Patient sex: F
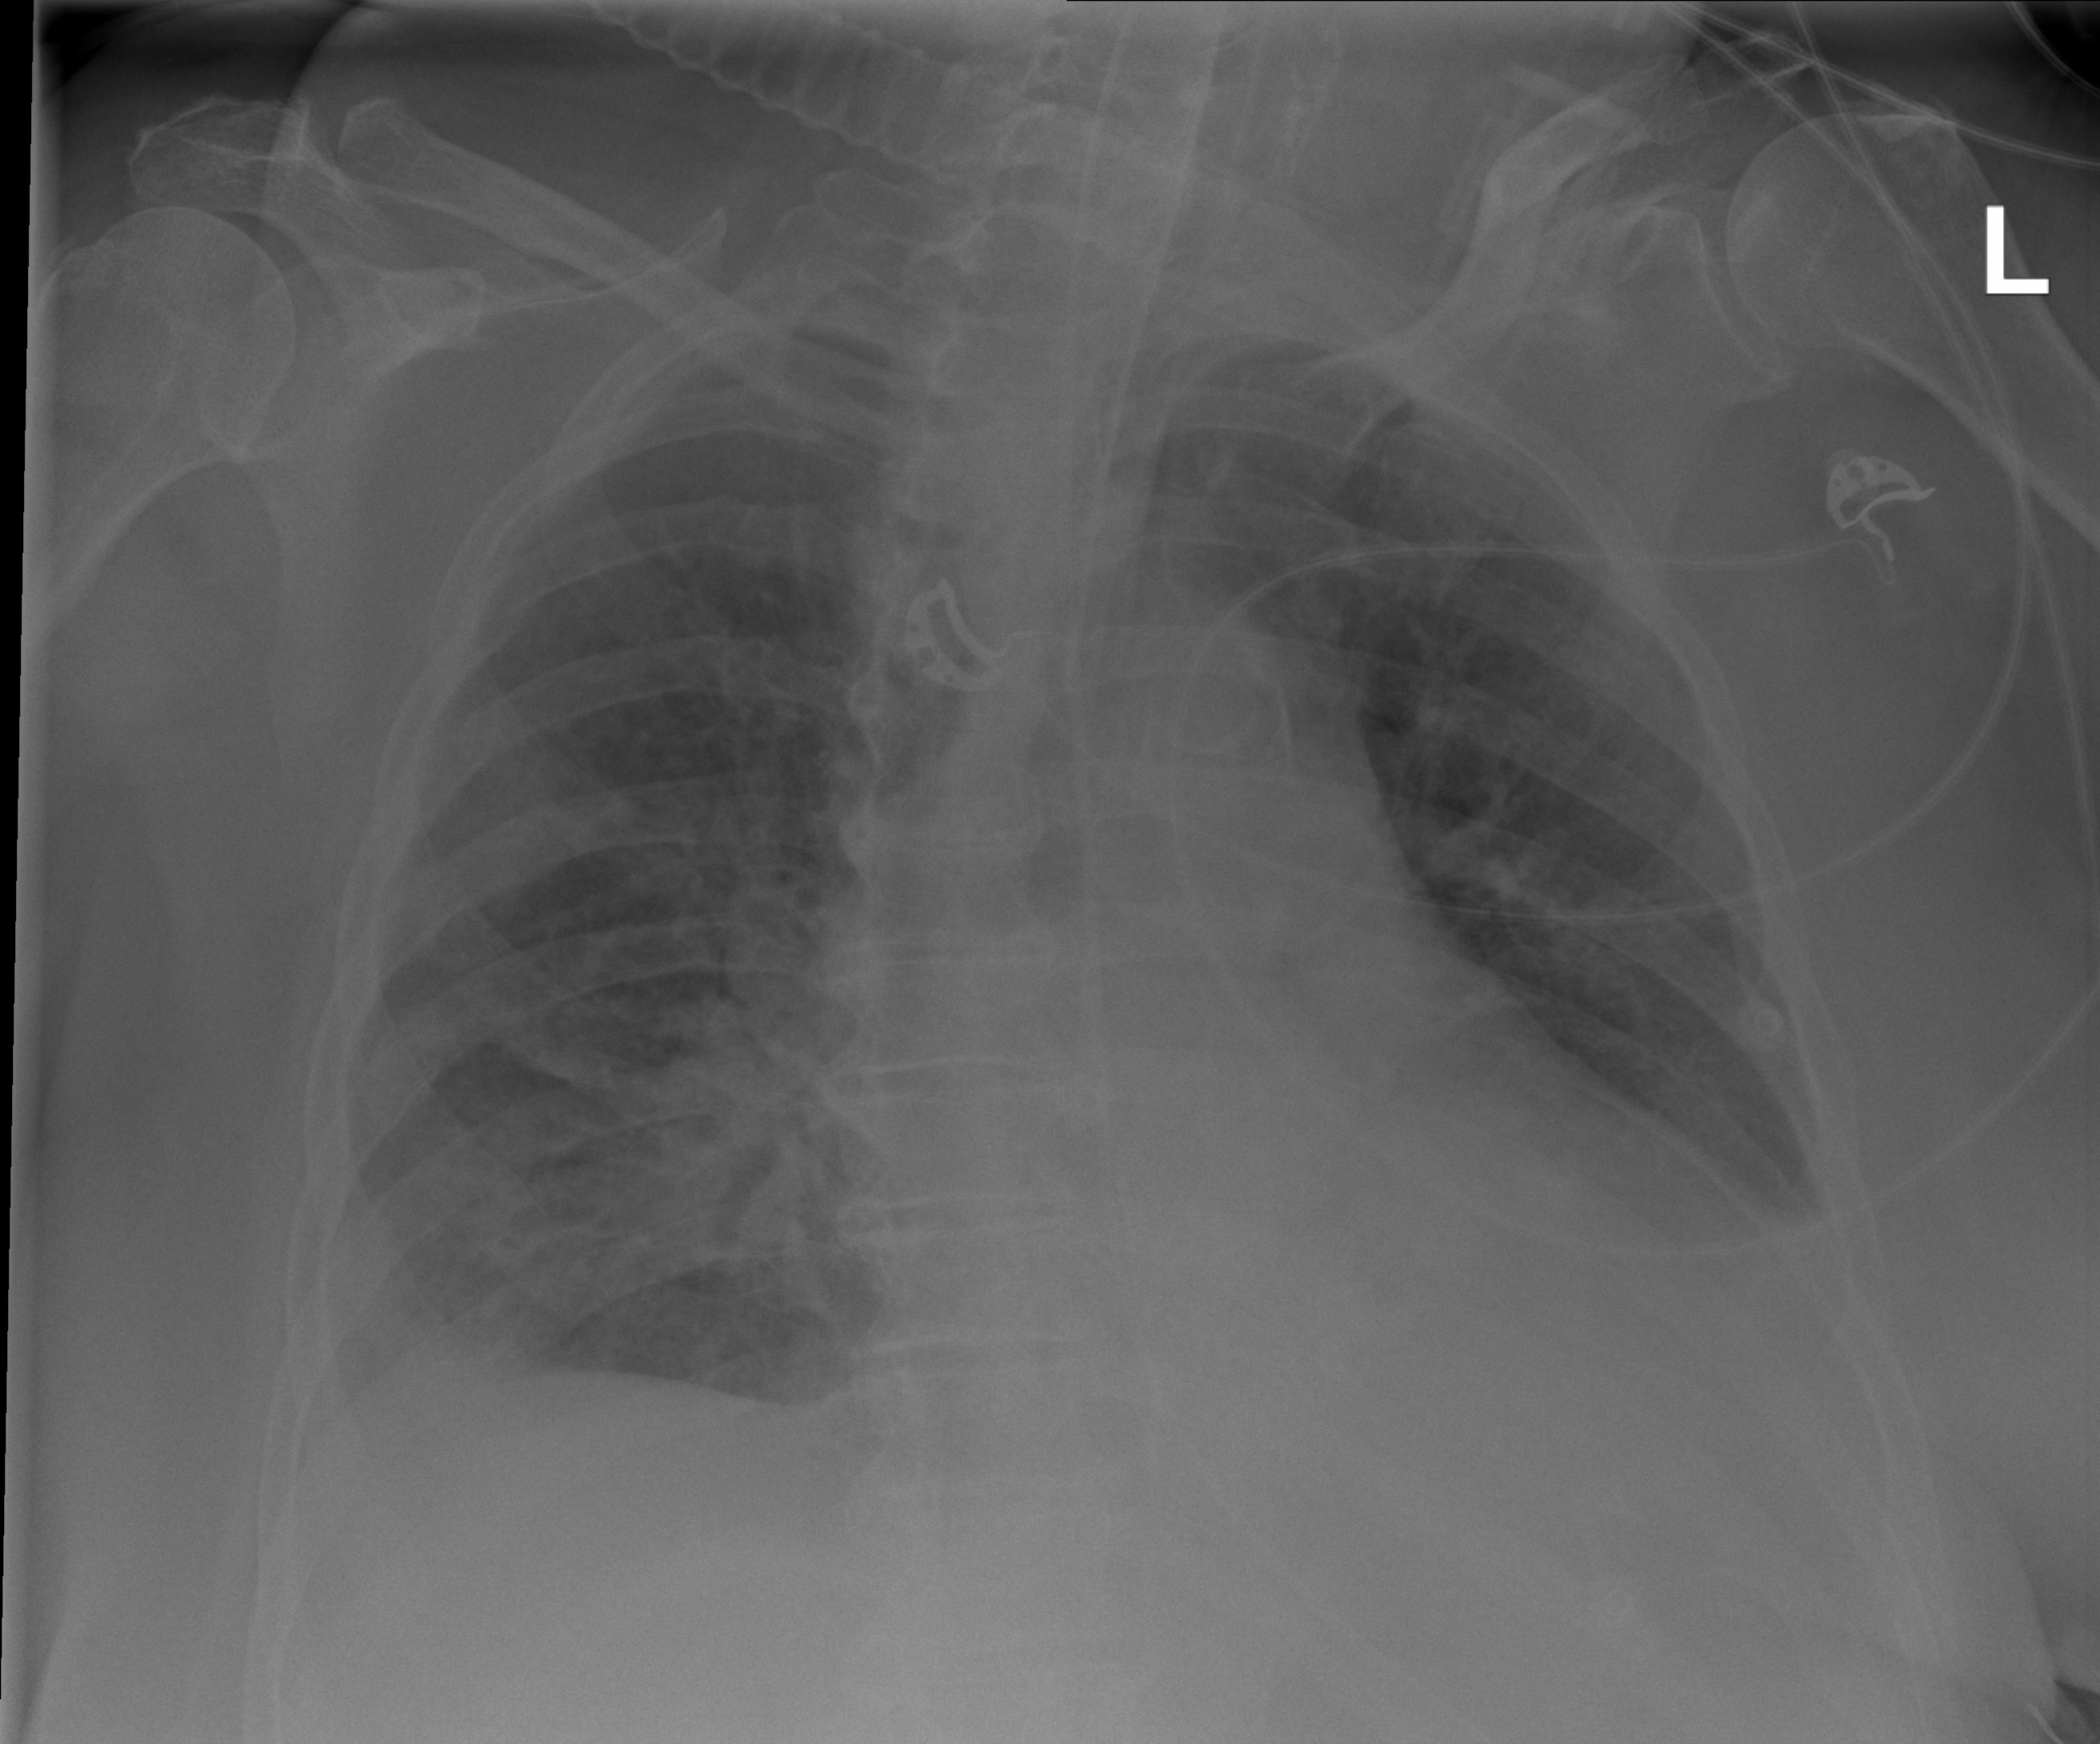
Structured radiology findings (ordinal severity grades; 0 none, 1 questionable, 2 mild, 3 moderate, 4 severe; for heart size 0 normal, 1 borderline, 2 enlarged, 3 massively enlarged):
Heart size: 2
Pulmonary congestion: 1
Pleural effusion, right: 2
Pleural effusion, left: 2
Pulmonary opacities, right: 2
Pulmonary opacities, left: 2
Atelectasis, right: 2
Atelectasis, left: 2